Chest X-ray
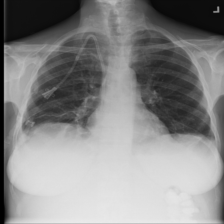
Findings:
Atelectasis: negative
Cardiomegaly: negative
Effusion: positive
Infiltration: negative
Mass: negative
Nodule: negative
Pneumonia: negative
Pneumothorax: negative
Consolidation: negative
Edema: negative
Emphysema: negative
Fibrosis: negative
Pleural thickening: negative
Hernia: negative